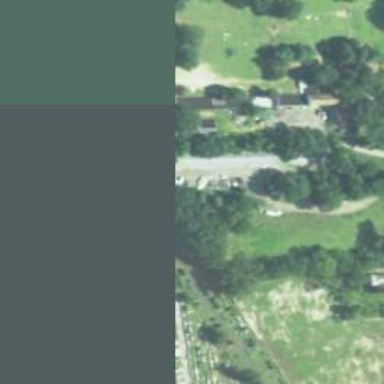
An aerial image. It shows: Cemetery.